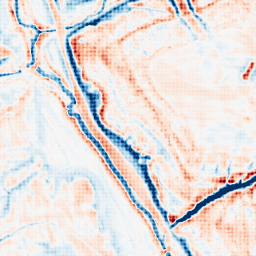
Category: edge_preserving
Decomposition family: bilateral
Decomposition parameters: d: 21
sigma_color: 150
sigma_space: 25
Upsampling method: sinc_hamming
Upsampling parameters: scale: 8
kernel_size: 8
Upsampling scale: 8